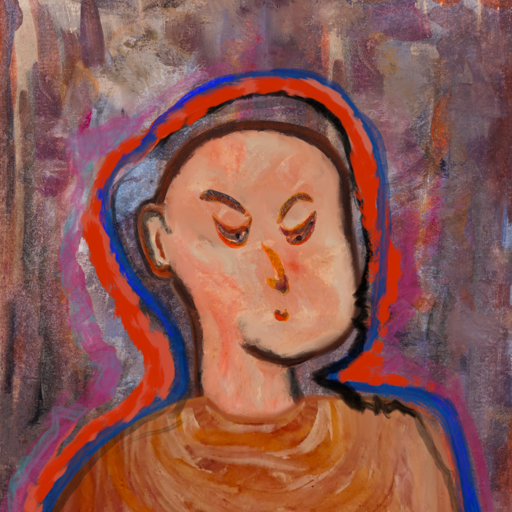
Background: Hypocrite, Head And Neck Side: Roy_Bahadur, Face Side: Hypocrite, Bust: Pious_Lady, Hair Side: Experience, Head Accessory: Blank, Second Necklace: Blank, Necklace: Blank, Baby: Blank